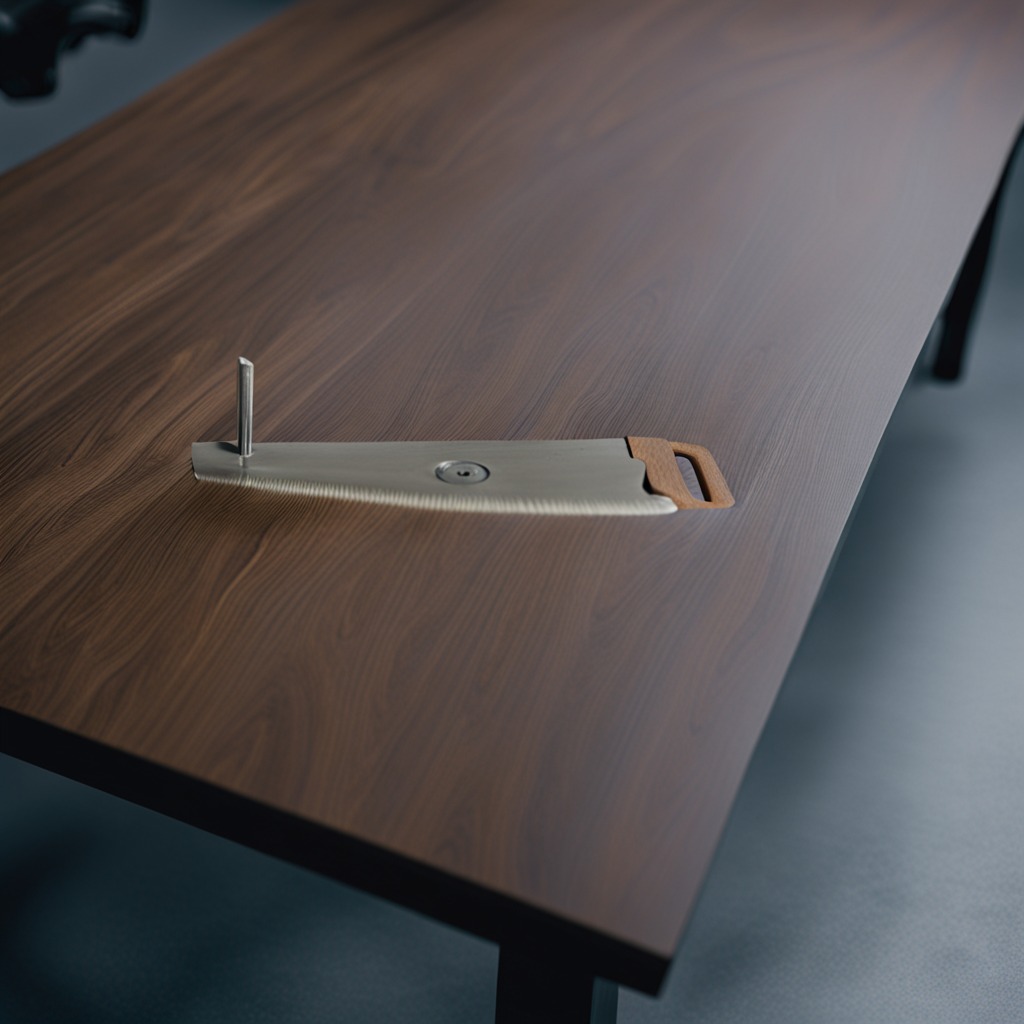
A metal saw is lying on a table with burn marks in a small garage at twilight.